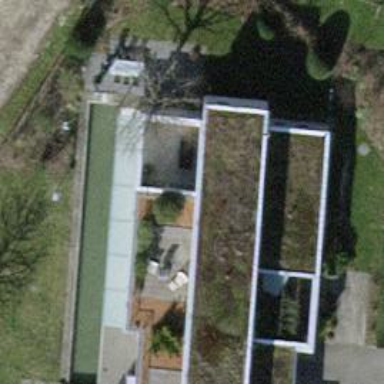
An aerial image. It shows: Terrace building.